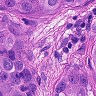
Metastatic tissue present: yes